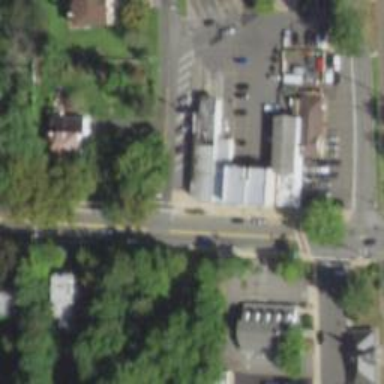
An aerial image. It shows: Post office.